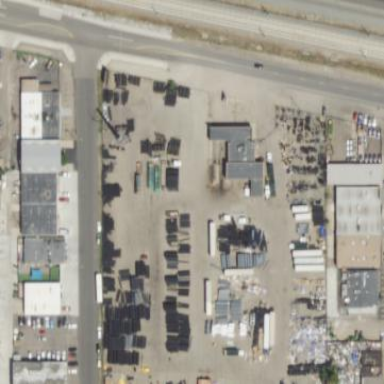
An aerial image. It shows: Industrial area featuring warehouse.